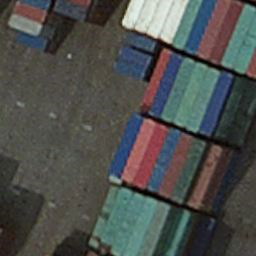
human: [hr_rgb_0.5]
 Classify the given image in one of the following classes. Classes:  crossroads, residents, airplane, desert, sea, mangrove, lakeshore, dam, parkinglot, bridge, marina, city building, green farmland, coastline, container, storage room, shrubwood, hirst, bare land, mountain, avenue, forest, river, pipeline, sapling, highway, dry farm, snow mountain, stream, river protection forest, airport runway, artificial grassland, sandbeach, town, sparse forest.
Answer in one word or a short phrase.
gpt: container